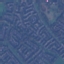
Land use / land cover class: Residential